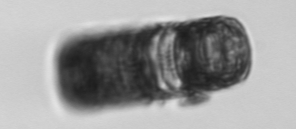
Label: Paralia_sulcata